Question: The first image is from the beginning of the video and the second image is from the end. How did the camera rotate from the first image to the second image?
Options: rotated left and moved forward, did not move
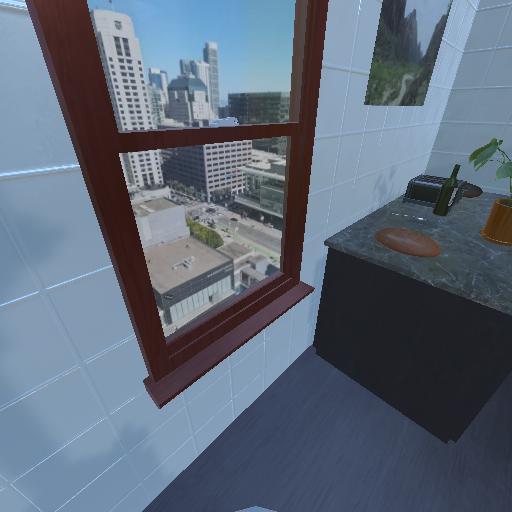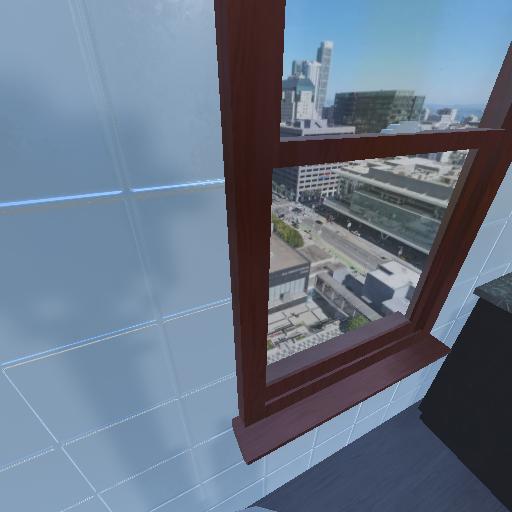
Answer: rotated left and moved forward